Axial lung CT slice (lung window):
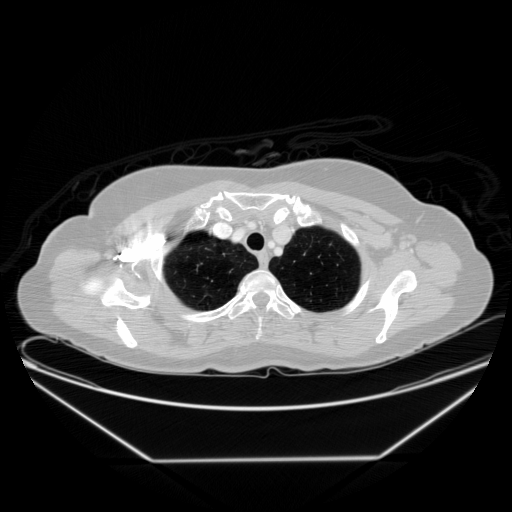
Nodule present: no